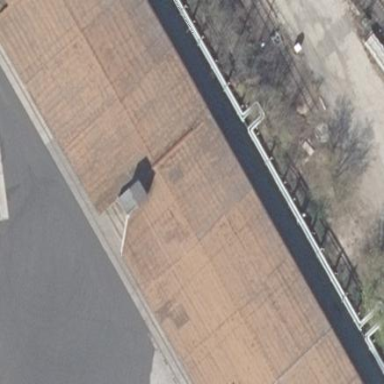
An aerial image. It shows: View of roof of building.